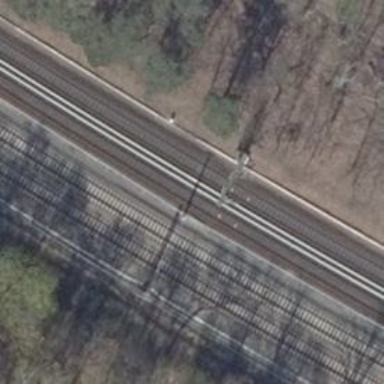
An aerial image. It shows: Railway signal.